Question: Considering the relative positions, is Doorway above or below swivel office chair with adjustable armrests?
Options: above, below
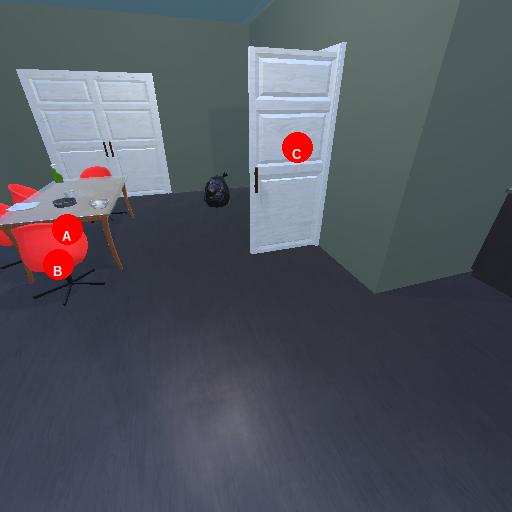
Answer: above